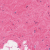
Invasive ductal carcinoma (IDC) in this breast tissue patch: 0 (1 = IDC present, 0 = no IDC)